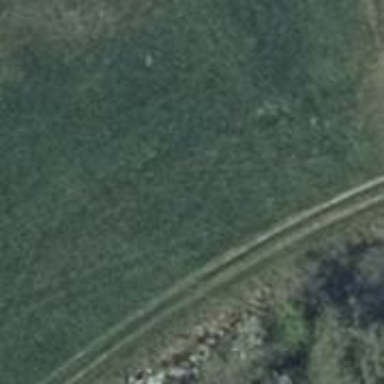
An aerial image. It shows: Track with grade 4 tracktype.